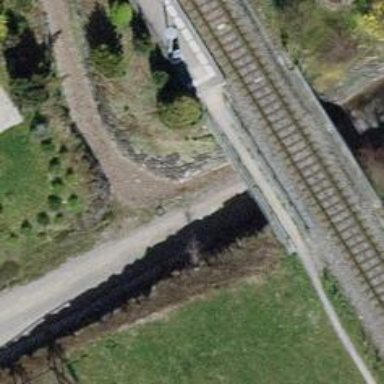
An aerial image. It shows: Gravel track passing through tunnel with grade2 tracktype.